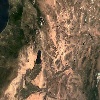
Label: land